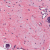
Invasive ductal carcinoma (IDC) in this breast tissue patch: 0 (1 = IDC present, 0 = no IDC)